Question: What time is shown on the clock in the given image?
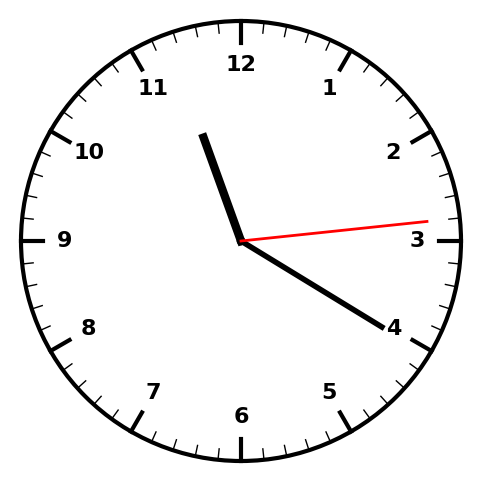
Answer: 11:20:14